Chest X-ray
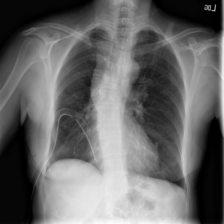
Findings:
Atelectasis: negative
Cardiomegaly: negative
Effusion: negative
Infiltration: negative
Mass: negative
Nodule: negative
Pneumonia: negative
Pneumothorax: negative
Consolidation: negative
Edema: negative
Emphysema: positive
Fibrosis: negative
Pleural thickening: negative
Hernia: negative